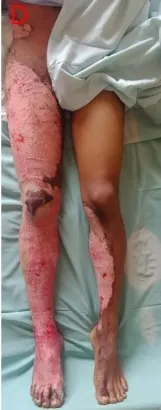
D) 10th day of admission, post NPWT installation.
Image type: medical_photograph (skin_photograph)